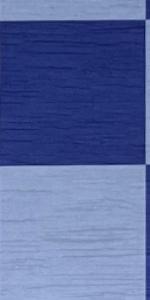
Label: Empty